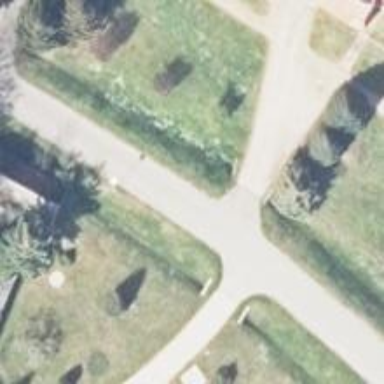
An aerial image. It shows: Smooth asphalt road in residential area.